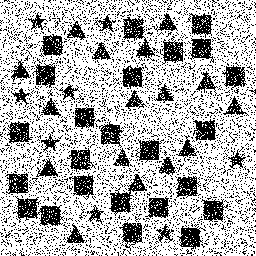
Squares: 24
Triangles: 16
Stars: 8
Total shapes: 48